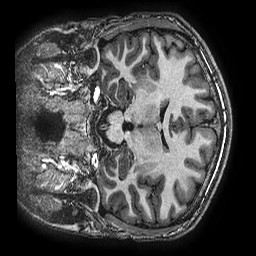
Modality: T1w
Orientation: coronal
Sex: male
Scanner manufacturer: ge
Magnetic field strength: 3 T
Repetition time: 0.00766 s
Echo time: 0.003476 s